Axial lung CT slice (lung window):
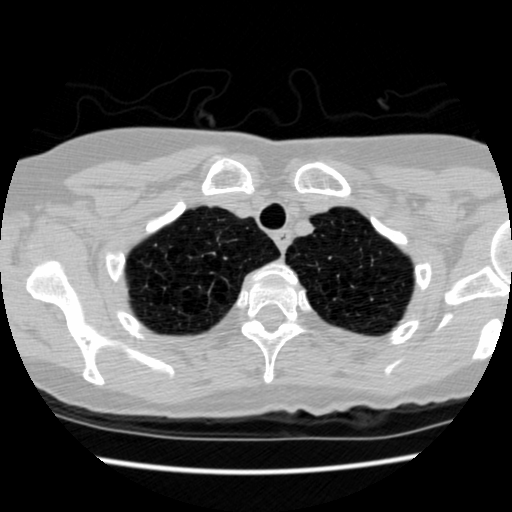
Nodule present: no